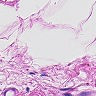
Metastatic tissue present: no